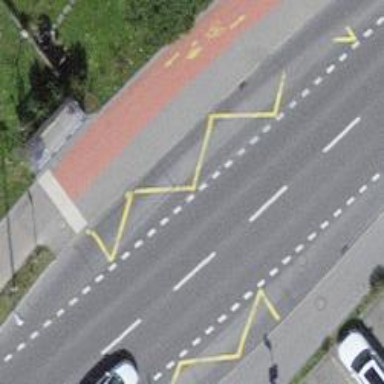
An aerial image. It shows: Public transport stop position.